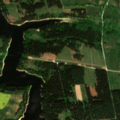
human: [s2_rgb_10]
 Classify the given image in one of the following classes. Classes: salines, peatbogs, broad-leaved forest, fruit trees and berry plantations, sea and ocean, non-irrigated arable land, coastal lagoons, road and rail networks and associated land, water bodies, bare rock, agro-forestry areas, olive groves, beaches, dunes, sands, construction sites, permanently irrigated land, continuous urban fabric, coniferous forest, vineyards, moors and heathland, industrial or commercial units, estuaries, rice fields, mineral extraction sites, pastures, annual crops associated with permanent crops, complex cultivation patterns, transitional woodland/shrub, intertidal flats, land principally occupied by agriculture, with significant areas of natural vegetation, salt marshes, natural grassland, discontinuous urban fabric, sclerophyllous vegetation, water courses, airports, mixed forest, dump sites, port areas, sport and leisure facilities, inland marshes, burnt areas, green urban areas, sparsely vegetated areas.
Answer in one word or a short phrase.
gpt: non-irrigated arable land, pastures, coniferous forest, water courses, water bodies